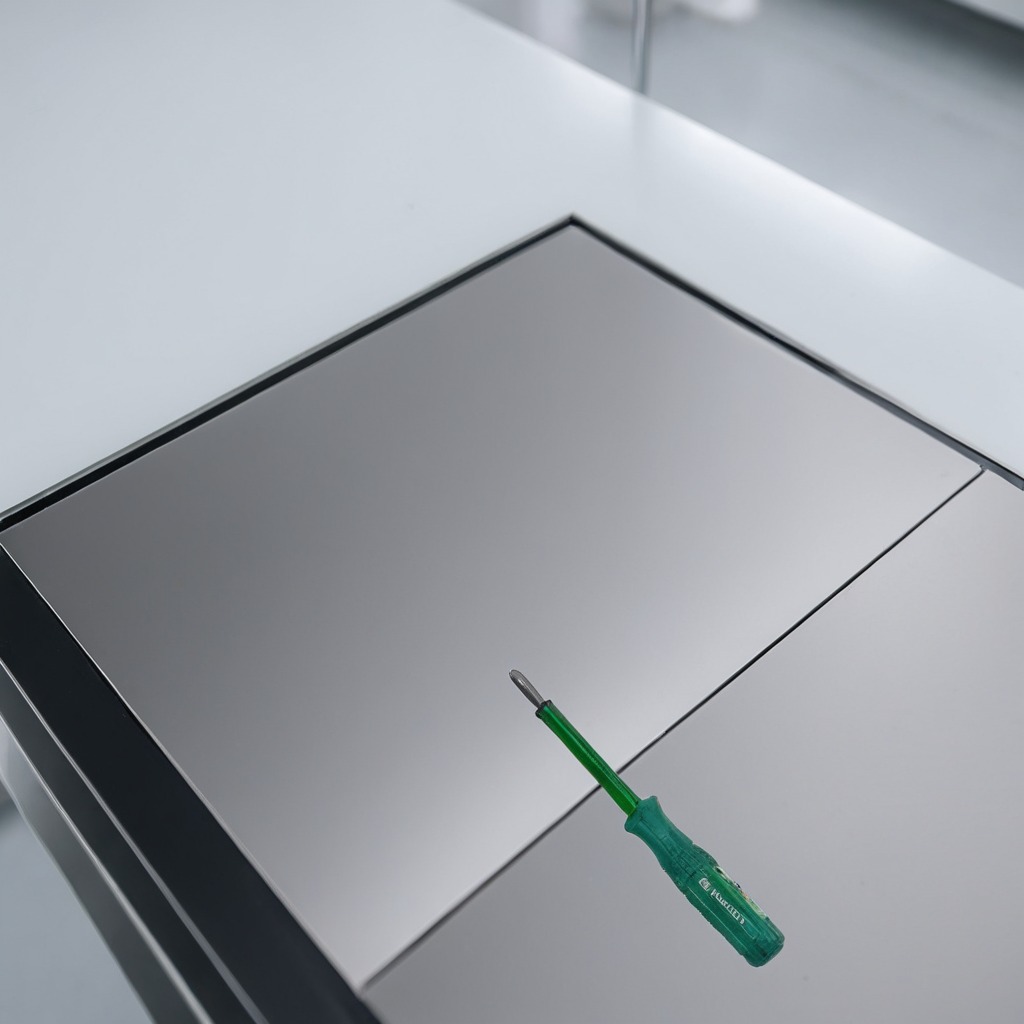
A screwdriver lies on the stainless steel table in a high-end prototyping lab.